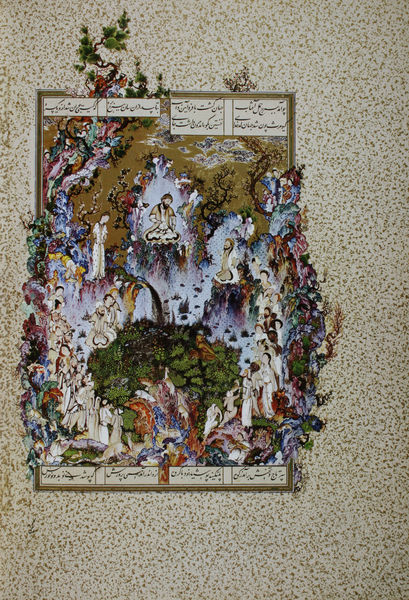
Titel: Shah-Nameh. Gericht Gayumars
Künstler: Sultan Muhammad
Standort: New York
Institution: The Metropolitan Museum of Art
Schlagwörter: baum, berg, blau, blätter, feuer, gott, himmel, wasser, weiß, wolken, bäume, frauen, gelb, grün, landschaft, menschen, ocker, blumen, braun, bunt, schwarz, szene, türkis, rot, wiese, wolke, beige, menge, muster, ornament, tanz, versammlung, gesichter, wand, mensch, rahmen, bild, ast, erde, busch, gold, personen, blatt, pflanzen, höhle, rosa, wald, wasserfall, kreis, engel, garten, ranken, hellblau, farbig, japan, schrift, sitz, farben, wüste, lila, violett, figuren, blue, crowd, gathering, men, people, red, robes, white, women, black, green, group, meeting, old, painting, robe, sitting, wall, woman, yellow, inschrift, glanz, verzierung, flowers, picture, brown, plant, japanisch, schriftzeichen, flieder, foto, punkte, paradies, buch, orient, rechteck, religion, flammen, asien, budda, titel, seite, illustration, text, wirr, asiatisch, herrscher, gebet, zeremonie, tinte, buchseite, pergament, blumenornament, karte, arabisch, christus, hölle, angels, clouds, heaven, man, rock, sky, tree, sage, wesen, gedicht, blattwerk, empfang, grotte, nature, sand, water, trees, mönch, hain, heiliger, mönche, heilige, grass, garden, plants, golden, drawing, erleuchtung, reigen, filigran, vegetabil, anbetung, indien, color, bird, dog, miniatur, birds, prophet, saint, arabien, islam, persien, amorph, writing, getupft, menschenzug, illustriert, sprengen, handschrift, göttlich, scene, bund, geist, human, park, abstieg, leaves, schneidersitz, regenbogen, jesus, art, colorful, colors, kalligraphie, board, map, tafeln, circle, pilger, branches, god, buchmalerei, islamisch, entrückt, iran, asian, schöpfung, steinigung, persisch, asia, shrubs, codex, indisch, koran, sure, irak, mohammed, orament, buddah, schmuckvoll, arabic, islamic, inder, himmlisch, humans, waterfall, gewirr, saints, buddha, branch, arab, dance, indian, illumination, collage, poster, bonsai, grenzenlos, randlos, naher oste, porcelain, words, rahmne, written, prphet, bodibaum, coran, gesichter fehlen, paratexte, sendung, steinigung des teufels, singing, holy, knees, greenery, assien, symbols, handschrife, hang, arabian, paradise, language, worship, chrischna, hindu, blooming, wall hanging, hindi, bulletin board, urdu, ghandi, gardne, worshp, broe, tailor seat, scraps, upeople, allah